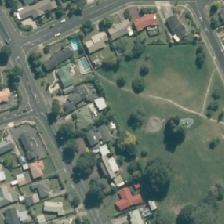
Land cover: urban_parkland